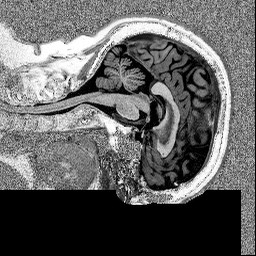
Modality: MP2RAGE
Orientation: sagittal
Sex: female